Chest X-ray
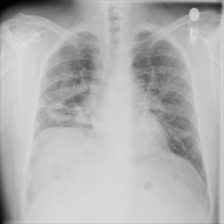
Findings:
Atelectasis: negative
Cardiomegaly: negative
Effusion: negative
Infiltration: negative
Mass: negative
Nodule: negative
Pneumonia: negative
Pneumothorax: negative
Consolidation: negative
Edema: negative
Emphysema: negative
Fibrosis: negative
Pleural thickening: negative
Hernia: negative